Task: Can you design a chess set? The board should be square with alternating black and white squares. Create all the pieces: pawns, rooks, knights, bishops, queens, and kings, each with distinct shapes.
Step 4751:
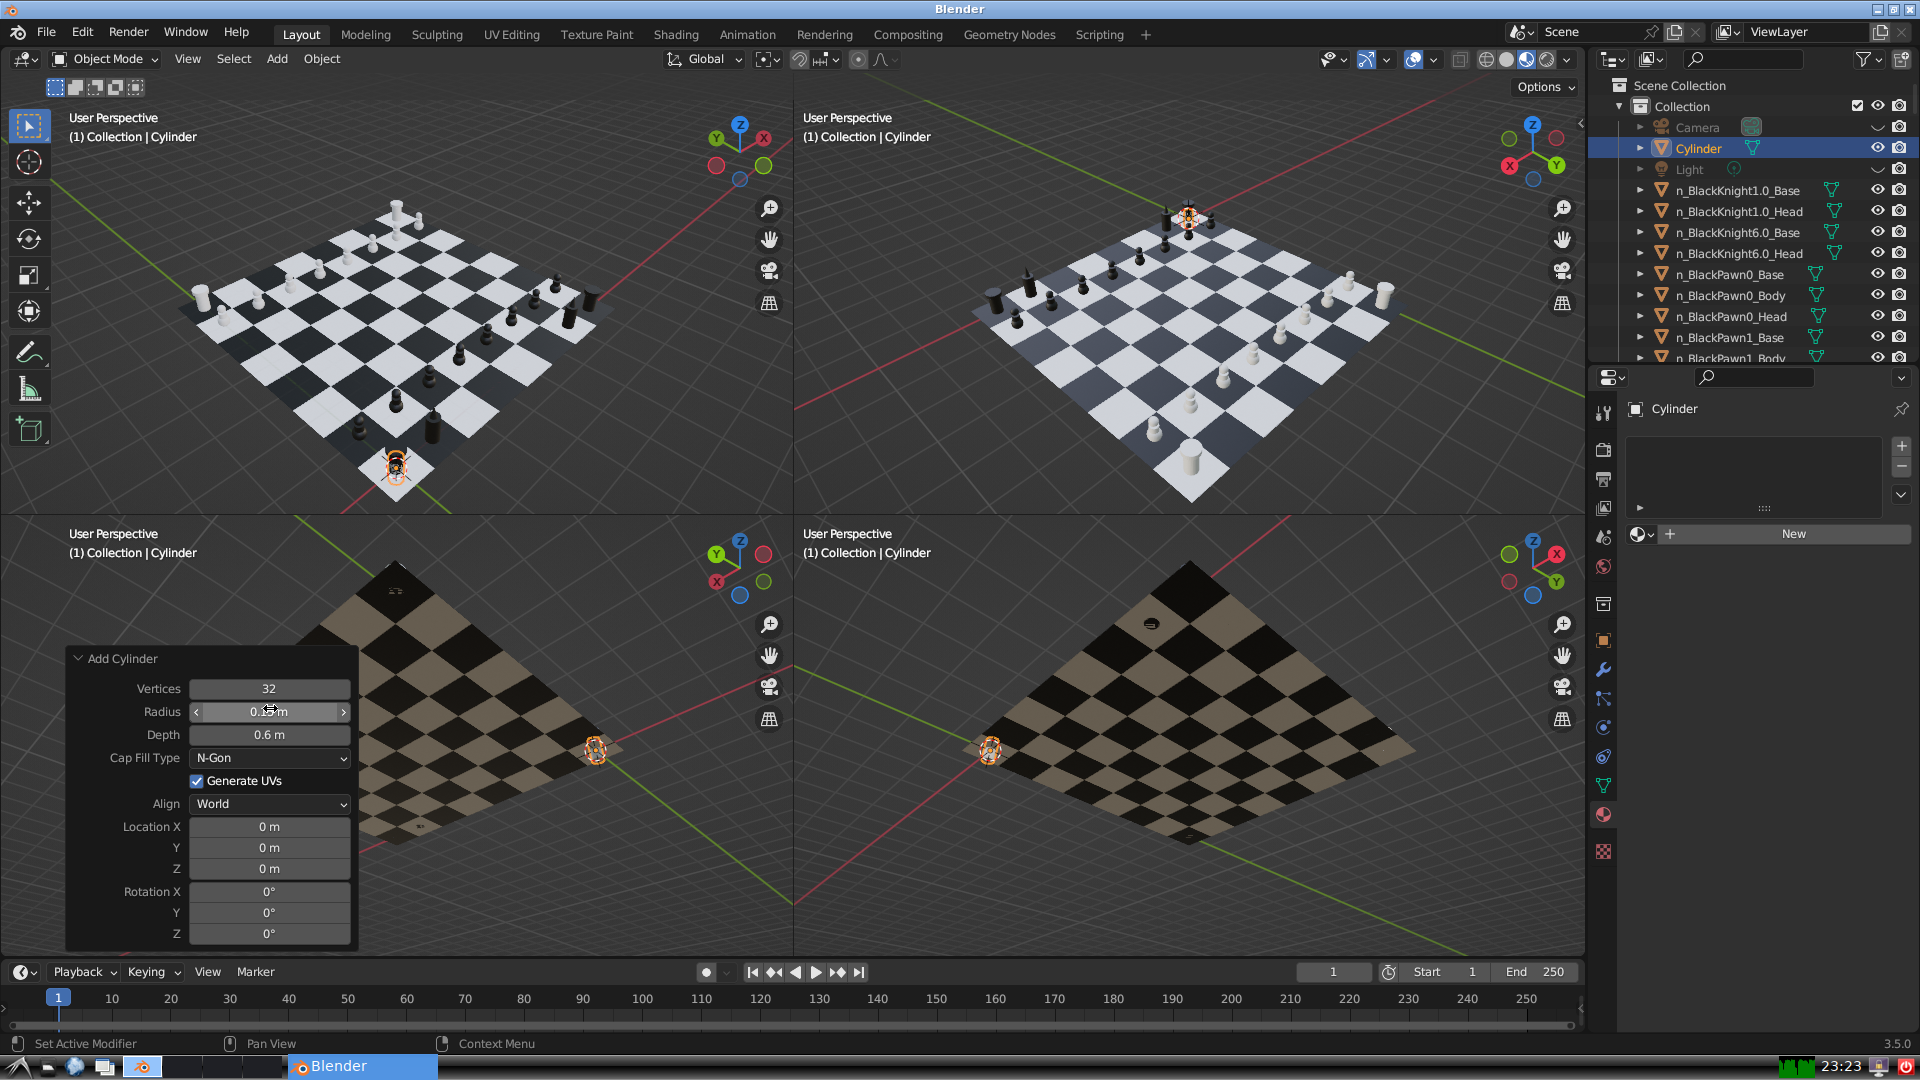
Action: click: no